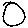
Label: circle